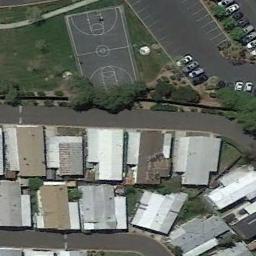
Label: basketball_court